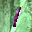
Label: 1